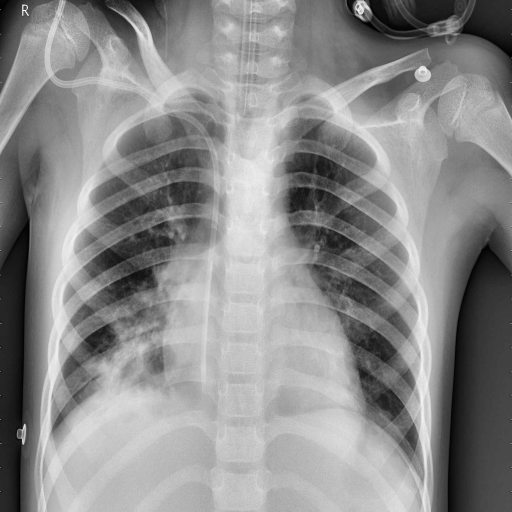
Finding: PNEUMONIA